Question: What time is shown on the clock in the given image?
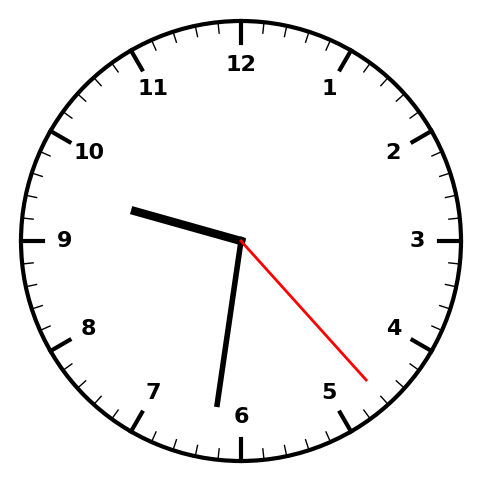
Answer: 09:31:23